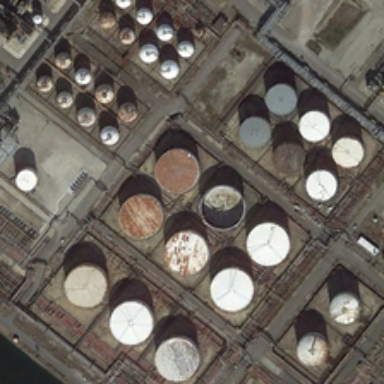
A large number of different sizes of storagetanks on the road in a piece of land .